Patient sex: M
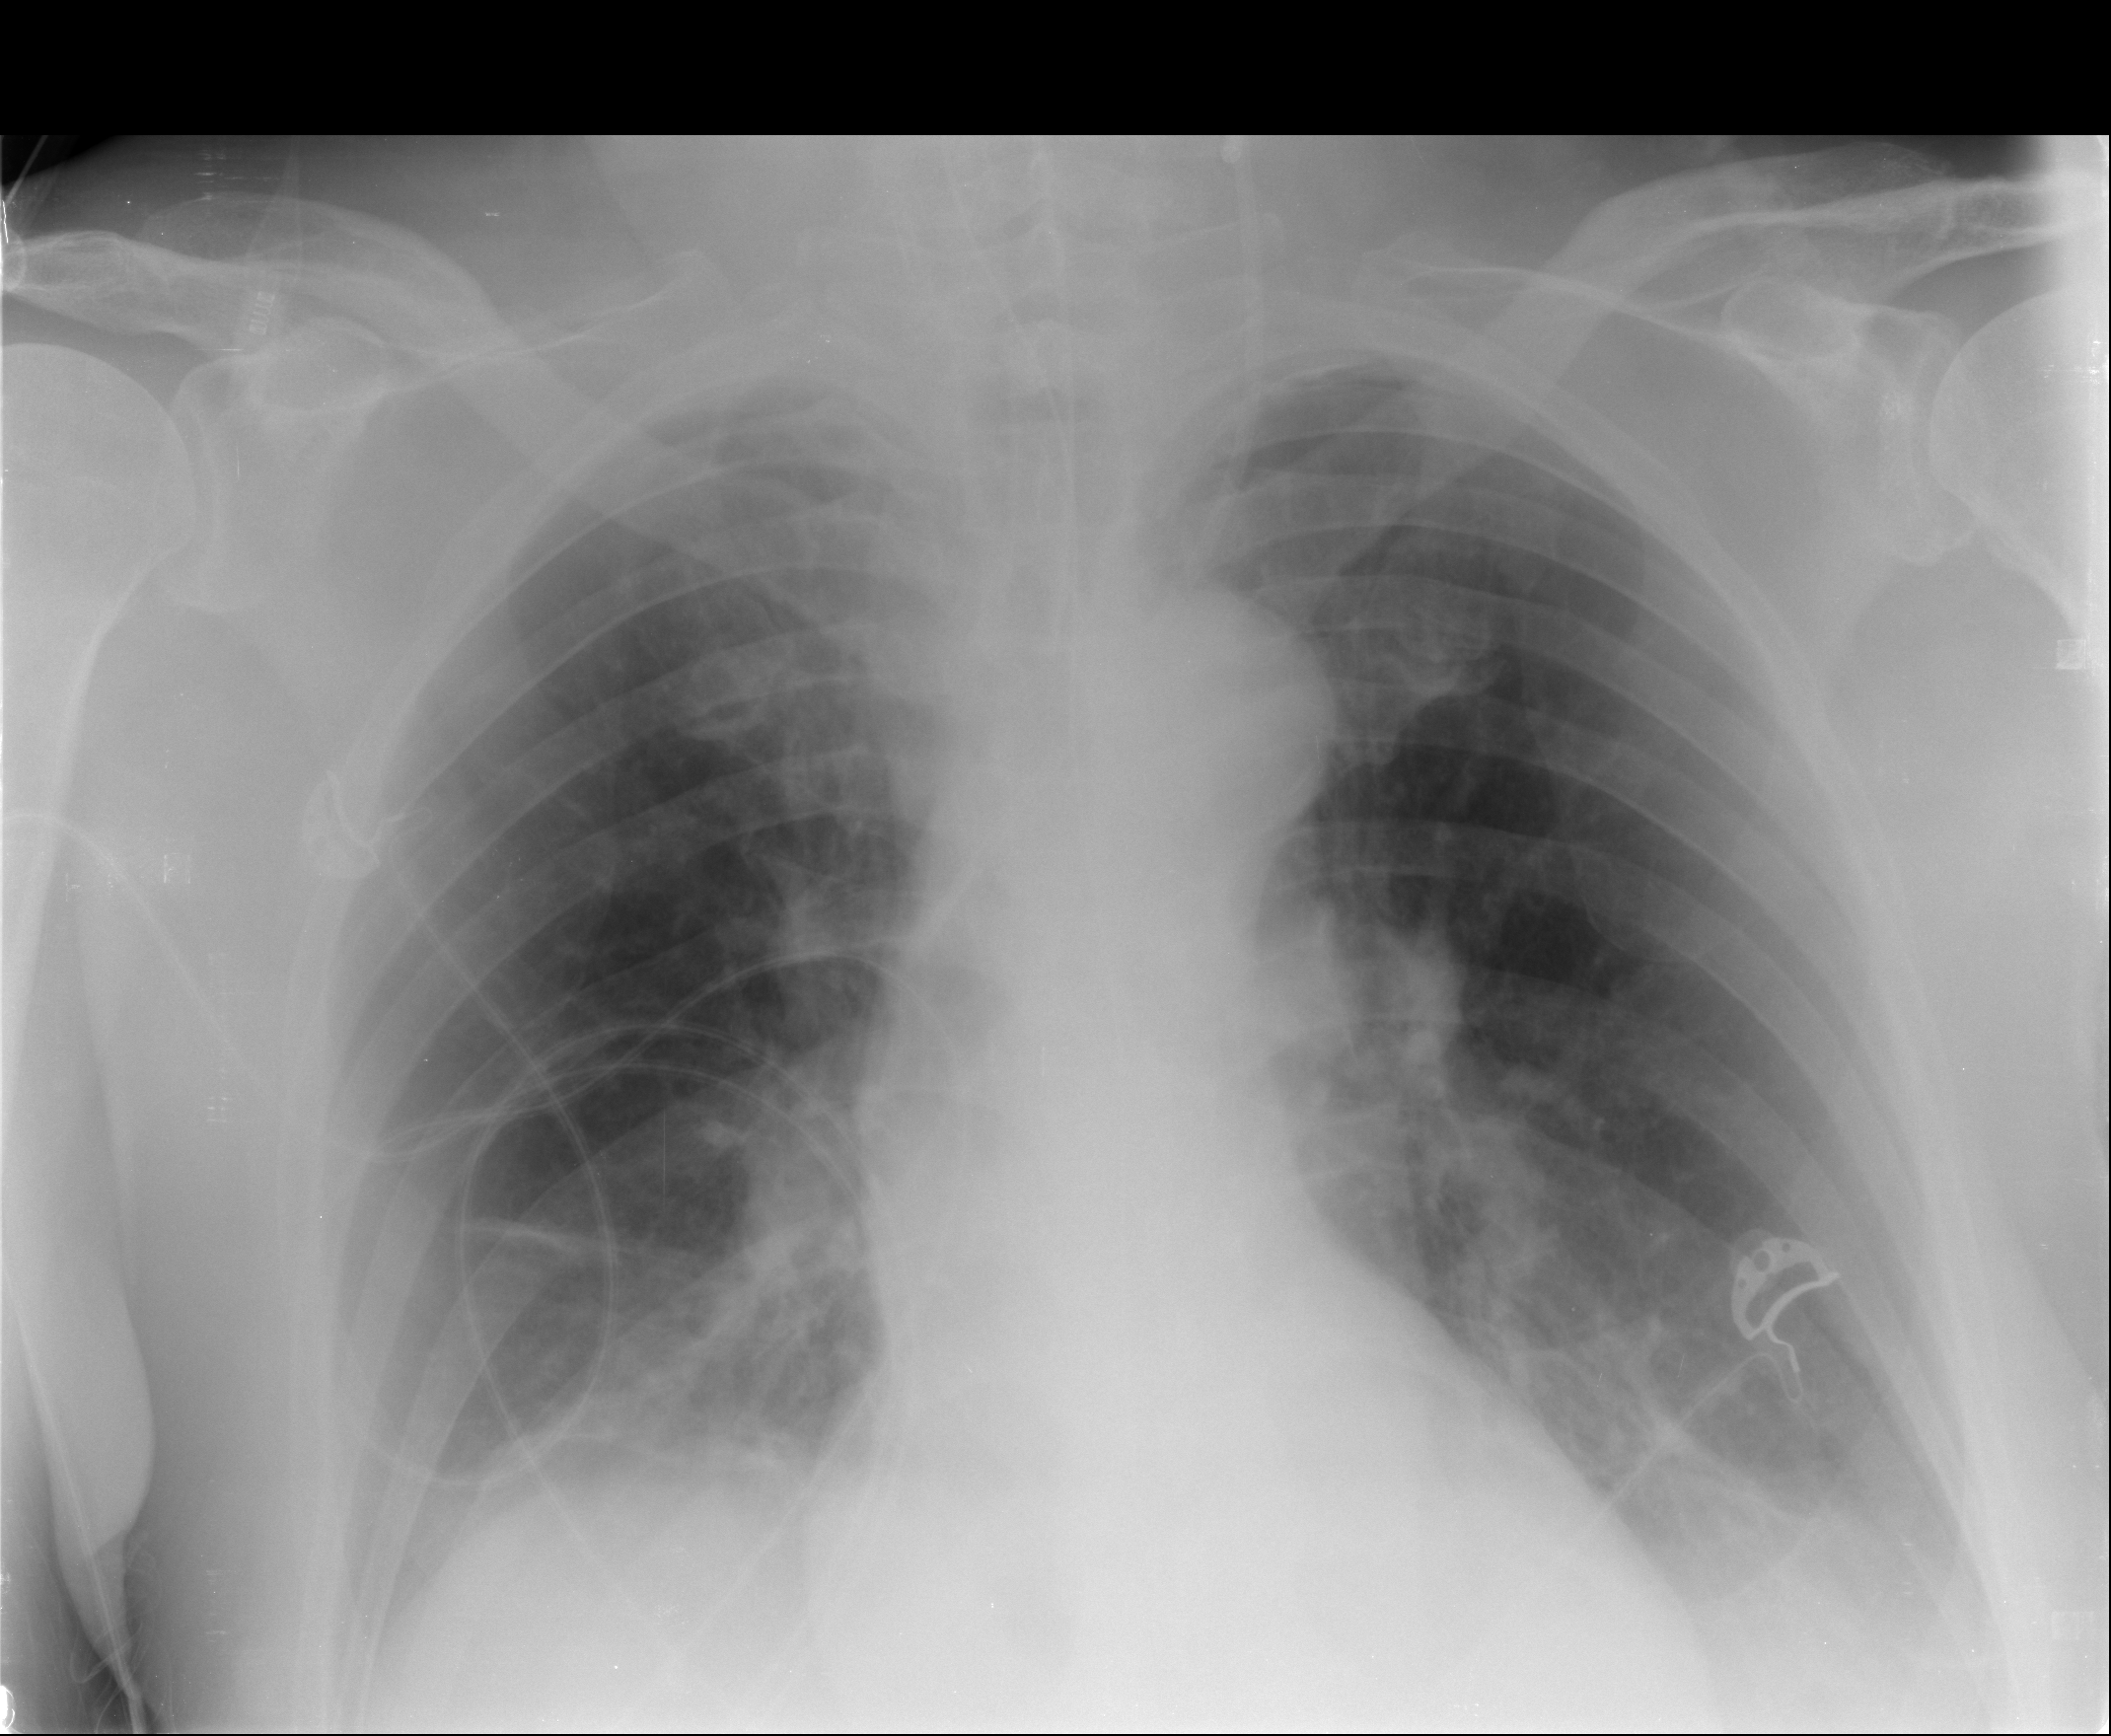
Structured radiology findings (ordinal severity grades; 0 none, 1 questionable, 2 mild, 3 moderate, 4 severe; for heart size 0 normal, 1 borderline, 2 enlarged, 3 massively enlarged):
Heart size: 0
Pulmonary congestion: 1
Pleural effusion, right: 0
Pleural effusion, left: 0
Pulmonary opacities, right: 0
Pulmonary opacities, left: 0
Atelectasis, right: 1
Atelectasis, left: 2